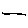
Label: line